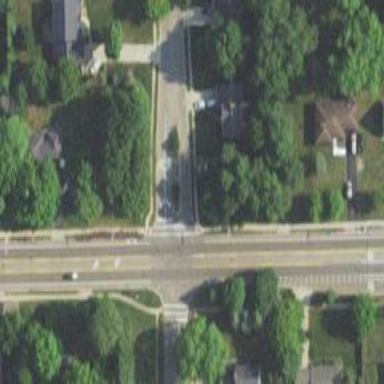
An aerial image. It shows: Marked road crossing.